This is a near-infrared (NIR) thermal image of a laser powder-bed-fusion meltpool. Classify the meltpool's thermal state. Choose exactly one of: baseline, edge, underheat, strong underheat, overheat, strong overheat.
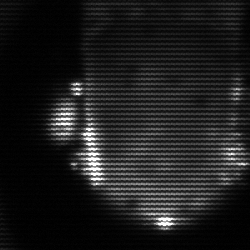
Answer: baseline